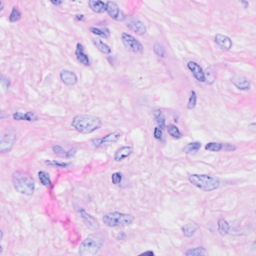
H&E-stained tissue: Breast